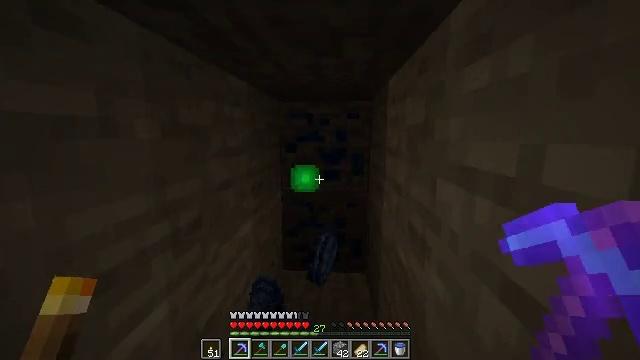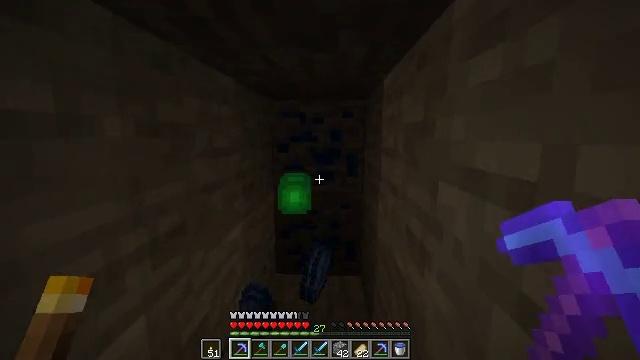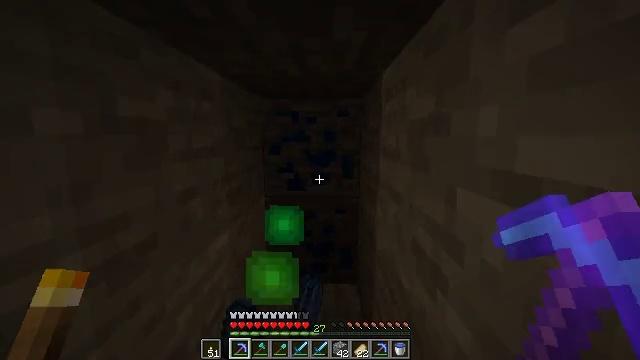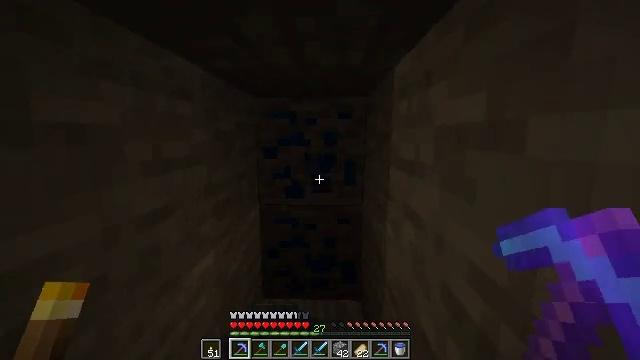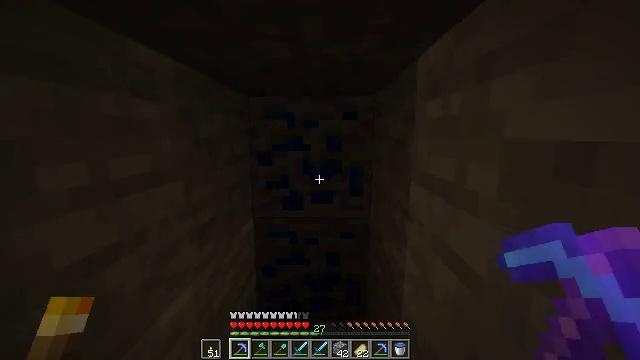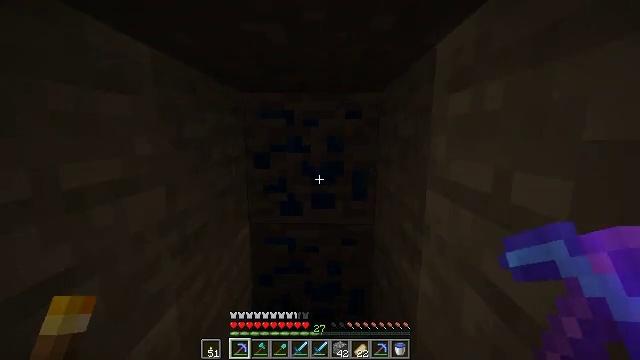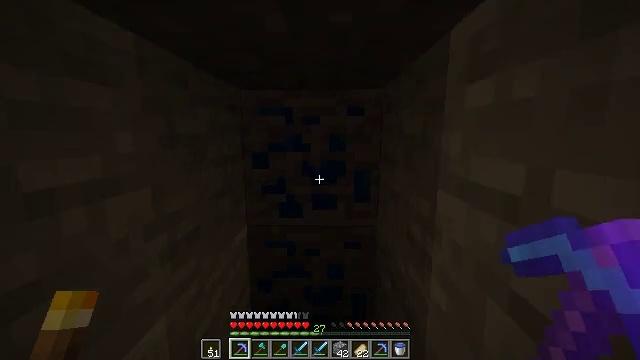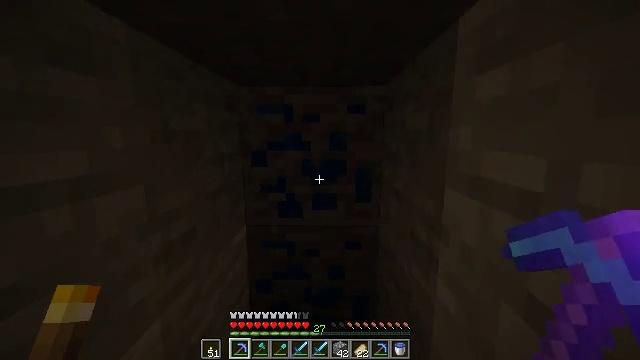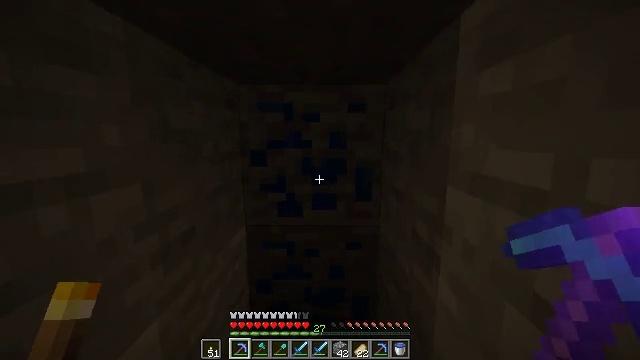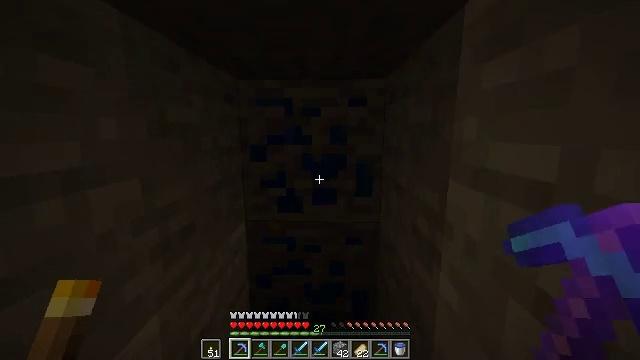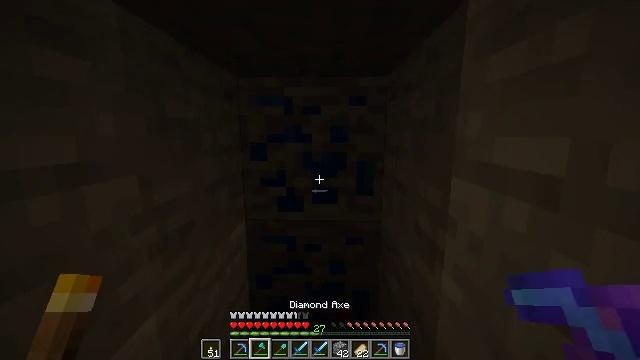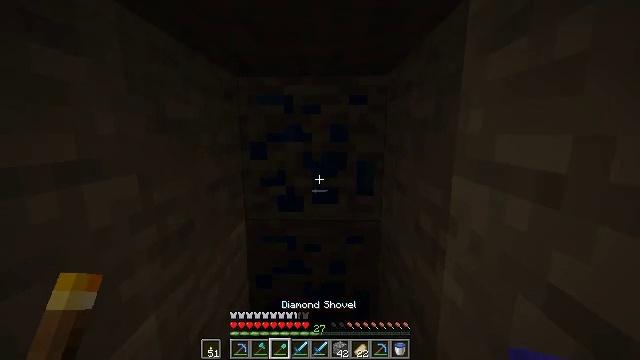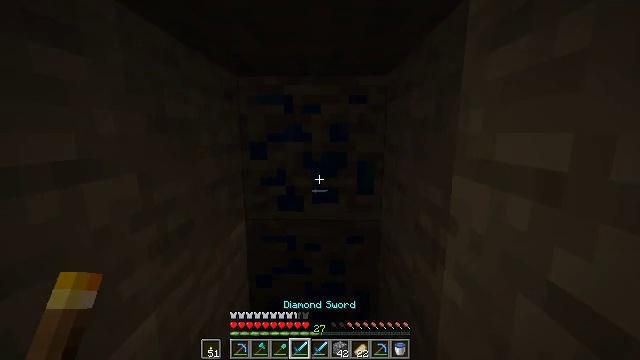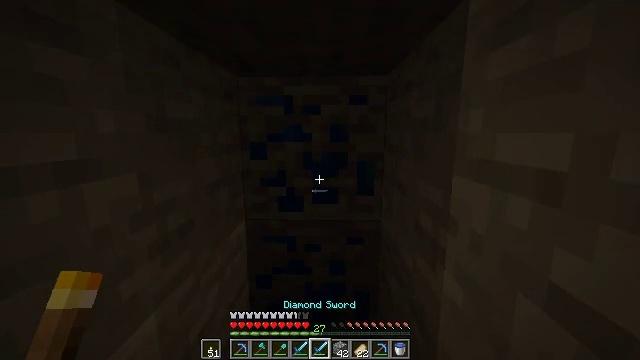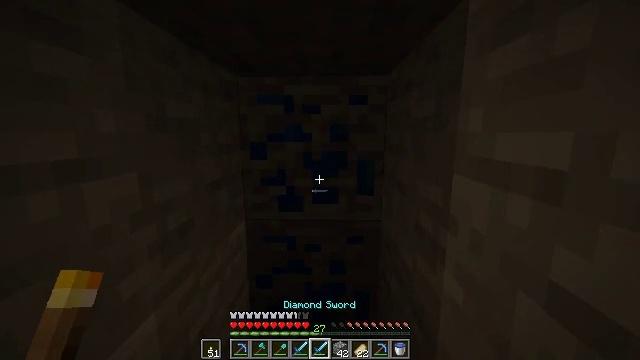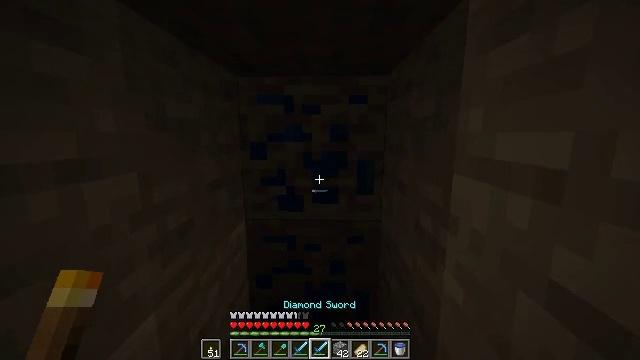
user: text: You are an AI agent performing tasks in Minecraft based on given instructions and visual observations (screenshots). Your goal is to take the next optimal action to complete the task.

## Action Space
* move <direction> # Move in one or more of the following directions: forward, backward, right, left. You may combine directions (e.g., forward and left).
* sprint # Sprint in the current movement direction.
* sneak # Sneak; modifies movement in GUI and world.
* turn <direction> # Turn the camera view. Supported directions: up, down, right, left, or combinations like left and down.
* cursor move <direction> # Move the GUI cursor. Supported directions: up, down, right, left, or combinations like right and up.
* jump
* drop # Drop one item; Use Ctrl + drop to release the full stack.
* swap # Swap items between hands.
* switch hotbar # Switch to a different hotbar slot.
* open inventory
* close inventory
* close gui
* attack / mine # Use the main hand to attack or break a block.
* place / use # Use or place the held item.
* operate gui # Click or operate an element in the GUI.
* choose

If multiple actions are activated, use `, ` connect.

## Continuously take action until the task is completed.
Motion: motion action
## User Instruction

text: Harvest lapis ore for blue dye.
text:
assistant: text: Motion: move forward, turn right
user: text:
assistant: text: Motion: move forward, turn right
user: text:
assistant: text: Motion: move forward
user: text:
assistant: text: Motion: move forward
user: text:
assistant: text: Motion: no_op
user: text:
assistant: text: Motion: no_op
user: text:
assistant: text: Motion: no_op
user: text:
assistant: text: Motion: no_op
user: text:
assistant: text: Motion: no_op
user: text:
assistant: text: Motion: no_op
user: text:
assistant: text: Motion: no_op
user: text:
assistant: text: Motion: no_op
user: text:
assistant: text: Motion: no_op
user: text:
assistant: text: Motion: no_op
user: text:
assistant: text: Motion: no_op
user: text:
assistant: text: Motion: no_op
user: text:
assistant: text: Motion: no_op
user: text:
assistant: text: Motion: no_op
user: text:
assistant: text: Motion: no_op
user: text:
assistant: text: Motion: no_op
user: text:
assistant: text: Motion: no_op
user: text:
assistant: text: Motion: no_op
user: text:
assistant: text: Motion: no_op
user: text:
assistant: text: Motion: no_op
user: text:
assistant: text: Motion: no_op
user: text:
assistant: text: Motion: no_op
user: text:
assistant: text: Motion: no_op
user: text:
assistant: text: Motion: no_op
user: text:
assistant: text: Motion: no_op
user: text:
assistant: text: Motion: no_op